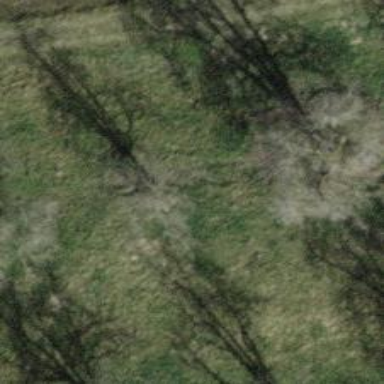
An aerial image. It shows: Single tag "natural: tree."